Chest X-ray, AP view. Patient: 10 years old, sex M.
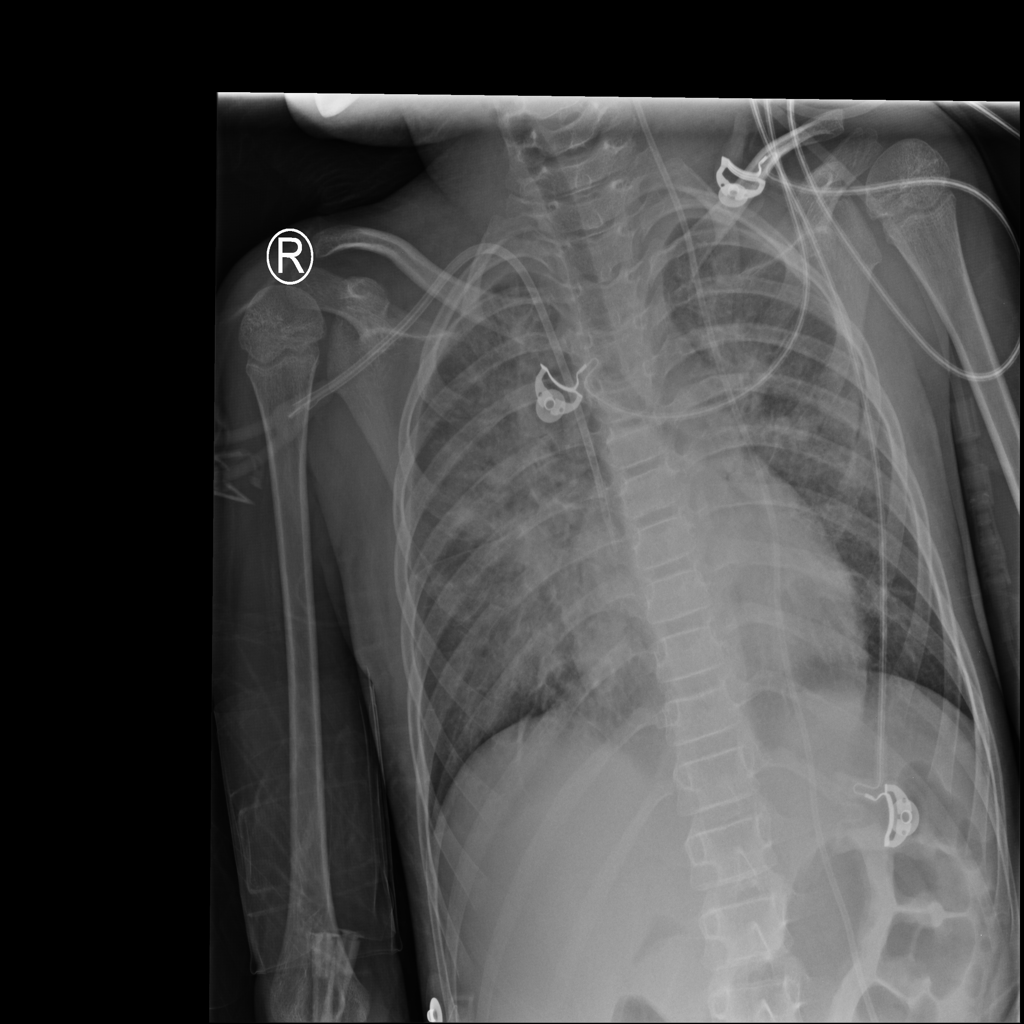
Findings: No Finding